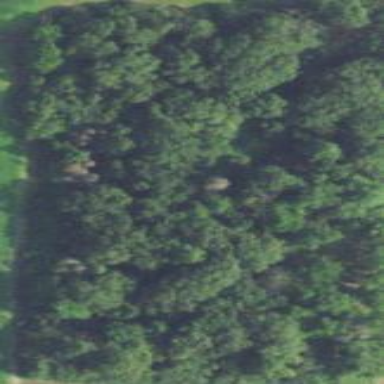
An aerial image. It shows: Serene woodland landscape.